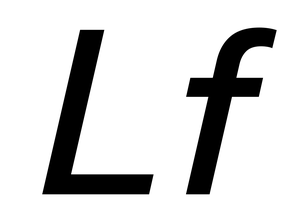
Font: InstrumentSans-Italic_Medium_Italic